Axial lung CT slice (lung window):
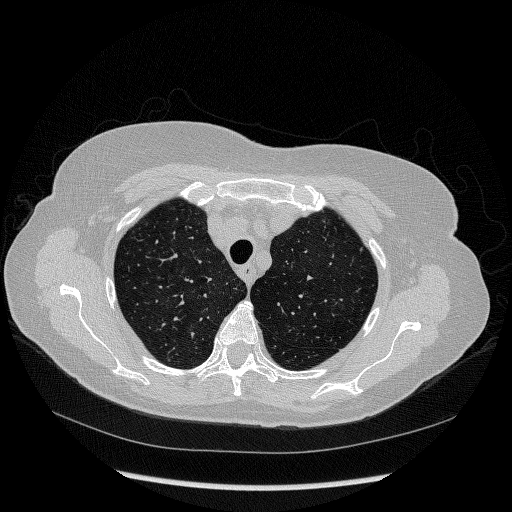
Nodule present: no